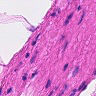
Metastatic tissue present: no